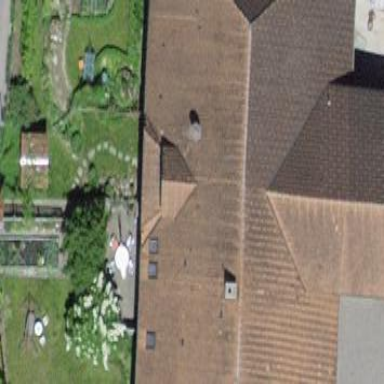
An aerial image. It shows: Hipped-roof farm building.